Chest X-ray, PA view. Patient: 22 years old, sex M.
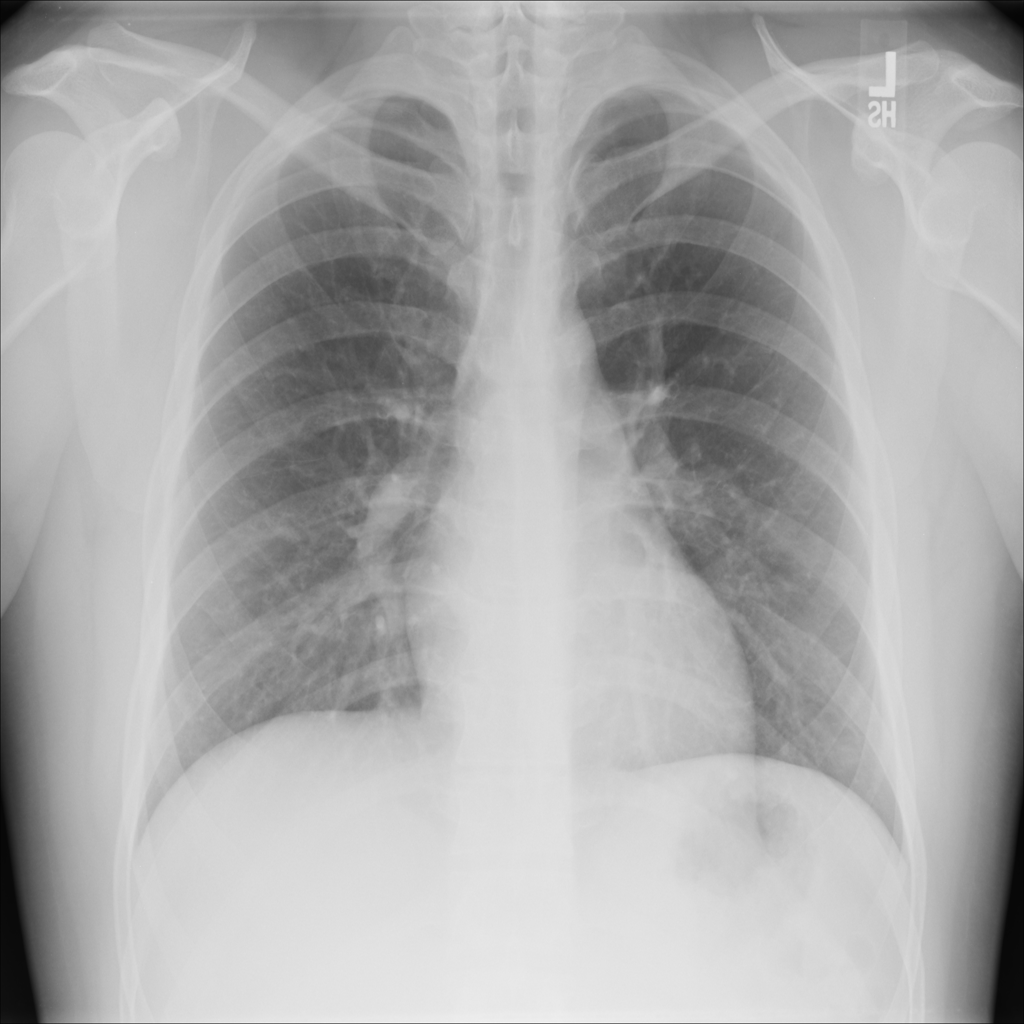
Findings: No Finding